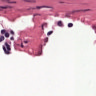
Metastatic tissue present: no